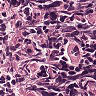
Metastatic tissue present: no